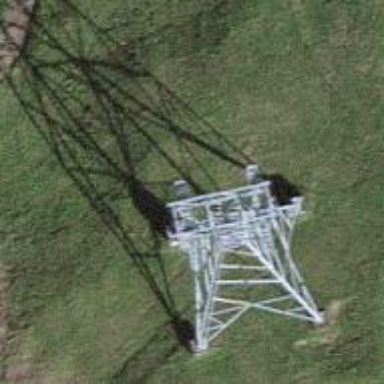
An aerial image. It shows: Pylon for aerialway.